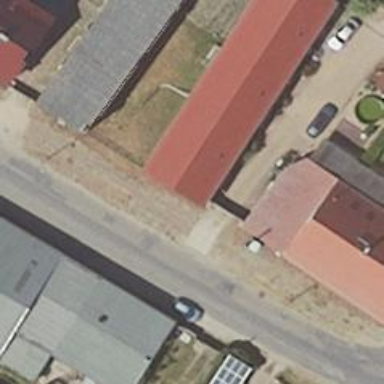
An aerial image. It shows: Shed.